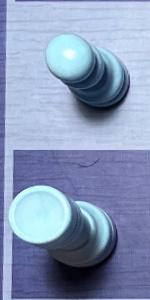
Label: Rook_White